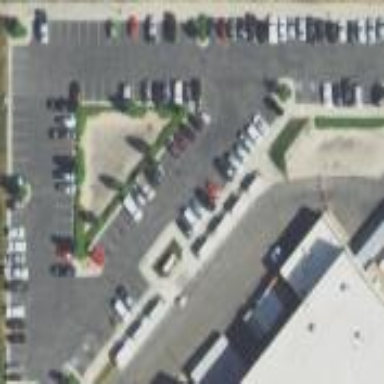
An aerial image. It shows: Parking area.